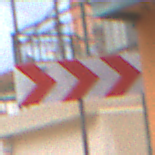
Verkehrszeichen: RichtungstafelnInKurvenGrossLinks
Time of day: Midday
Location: Outdoor (Urban)
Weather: Overcast
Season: NotSpecified
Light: Natural